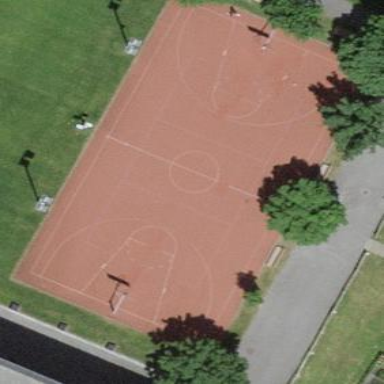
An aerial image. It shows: Basketball court located in leisure land pitch.